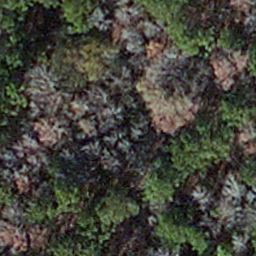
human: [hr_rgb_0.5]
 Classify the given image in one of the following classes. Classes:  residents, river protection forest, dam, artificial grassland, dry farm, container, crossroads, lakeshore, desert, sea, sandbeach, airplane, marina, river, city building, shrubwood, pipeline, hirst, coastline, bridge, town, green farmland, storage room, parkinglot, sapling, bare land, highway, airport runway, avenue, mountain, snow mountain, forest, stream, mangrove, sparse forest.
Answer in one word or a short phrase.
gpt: sapling